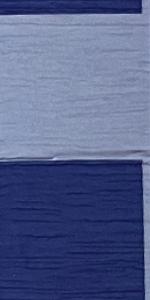
Label: Empty